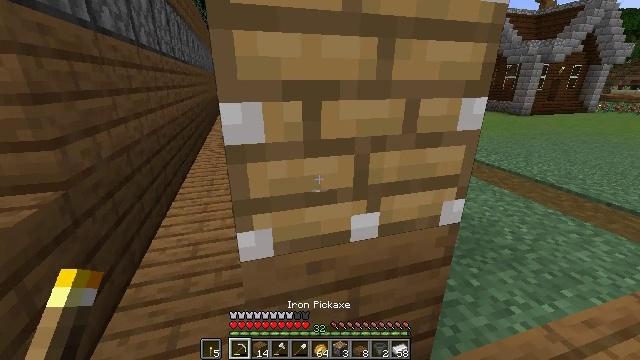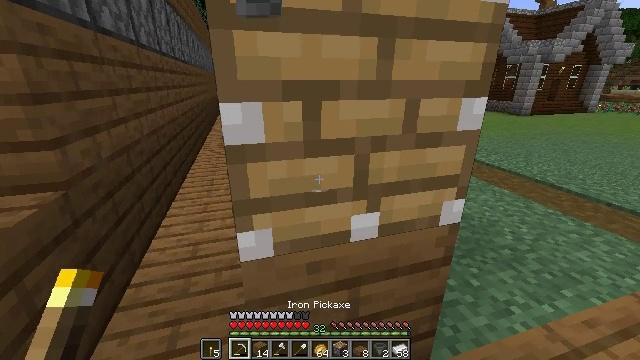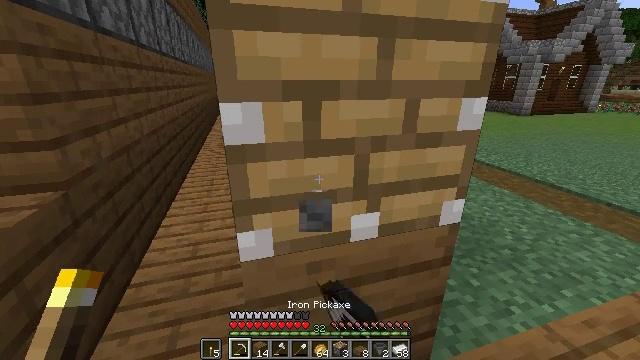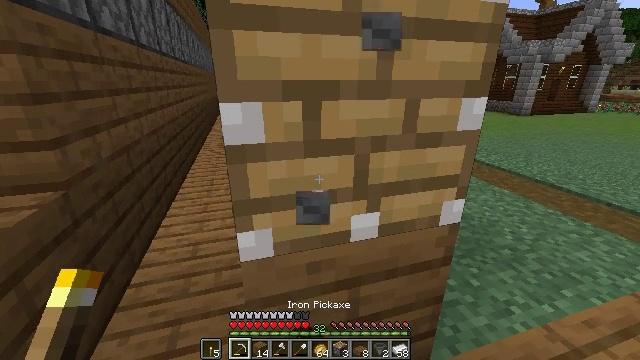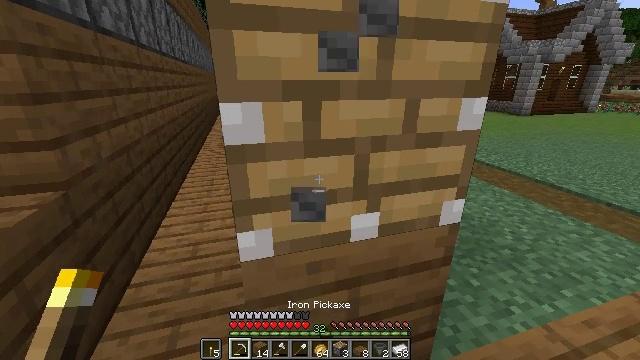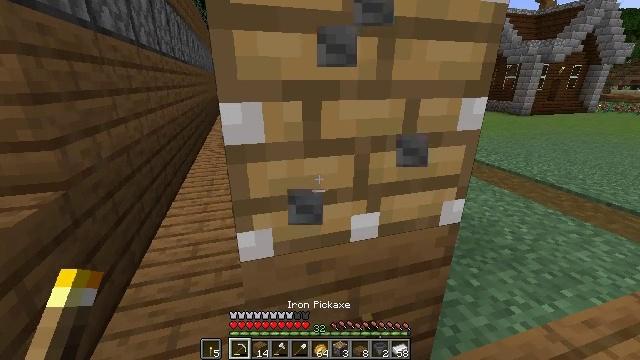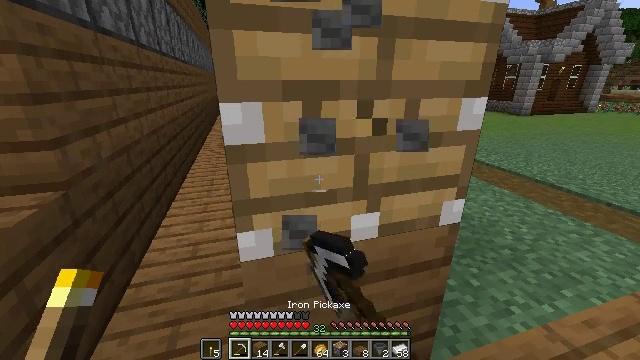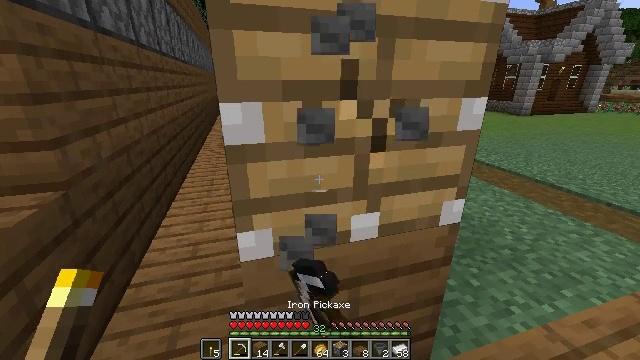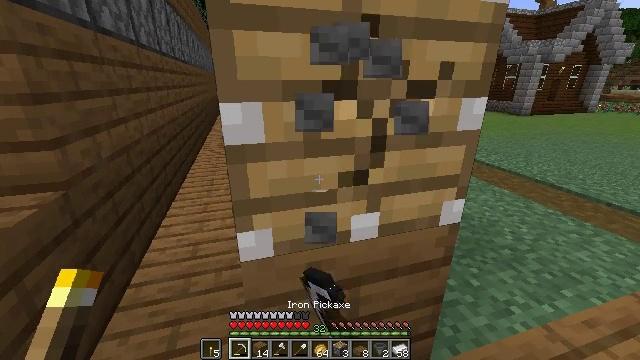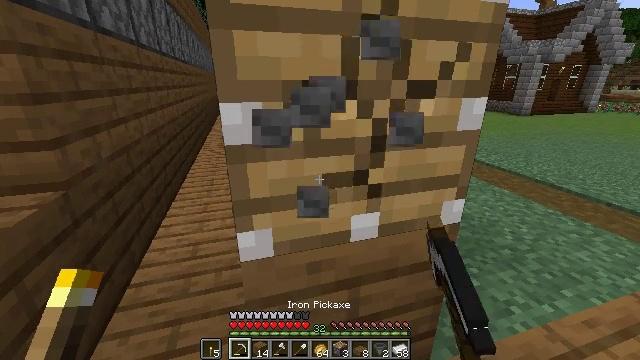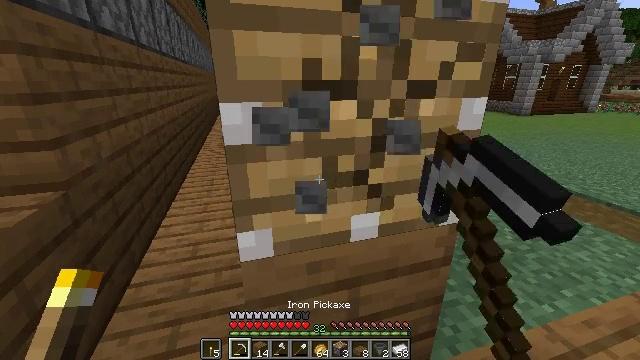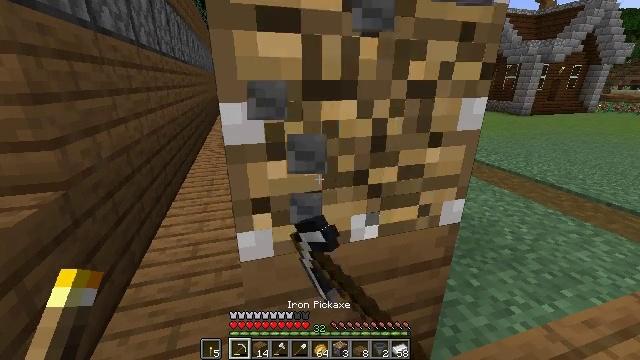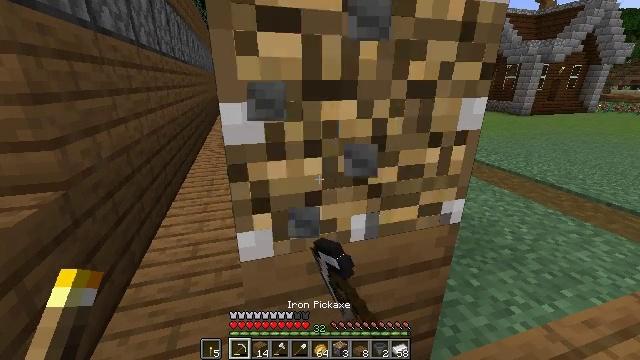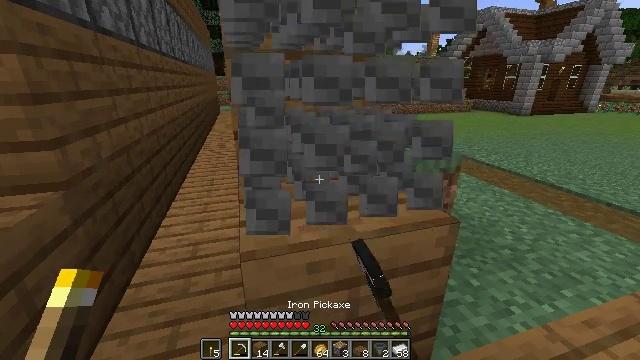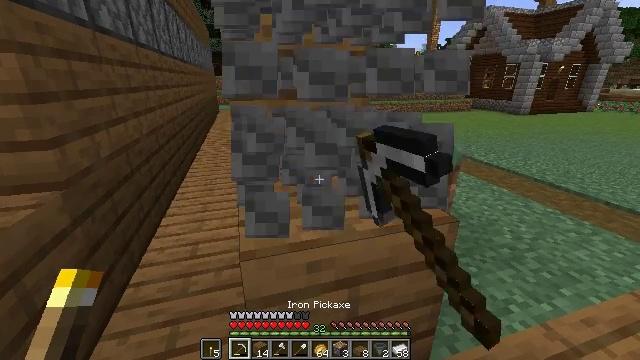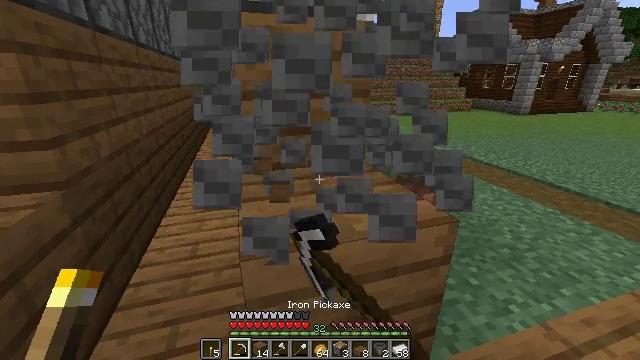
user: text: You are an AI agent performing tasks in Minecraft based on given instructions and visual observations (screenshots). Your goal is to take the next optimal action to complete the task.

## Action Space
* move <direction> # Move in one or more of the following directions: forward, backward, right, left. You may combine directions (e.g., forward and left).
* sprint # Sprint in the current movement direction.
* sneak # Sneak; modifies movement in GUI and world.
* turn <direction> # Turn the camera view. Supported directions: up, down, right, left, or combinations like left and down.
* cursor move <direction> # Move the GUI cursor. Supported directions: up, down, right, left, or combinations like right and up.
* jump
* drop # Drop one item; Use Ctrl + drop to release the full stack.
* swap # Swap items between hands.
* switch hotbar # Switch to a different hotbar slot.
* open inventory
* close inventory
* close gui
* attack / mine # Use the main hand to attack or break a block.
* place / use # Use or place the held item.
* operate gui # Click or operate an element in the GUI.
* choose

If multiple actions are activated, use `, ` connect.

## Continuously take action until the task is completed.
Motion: motion action
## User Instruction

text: Mine the piston from the build.
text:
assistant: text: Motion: attack / mine
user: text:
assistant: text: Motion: attack / mine
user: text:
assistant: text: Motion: attack / mine
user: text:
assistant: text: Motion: attack / mine
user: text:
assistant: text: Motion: attack / mine
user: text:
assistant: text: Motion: attack / mine
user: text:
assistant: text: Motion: attack / mine
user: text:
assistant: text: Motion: attack / mine
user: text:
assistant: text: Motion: attack / mine
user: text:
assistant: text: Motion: attack / mine
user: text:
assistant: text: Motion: attack / mine
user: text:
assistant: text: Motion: attack / mine
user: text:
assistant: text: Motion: attack / mine
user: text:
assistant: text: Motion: attack / mine
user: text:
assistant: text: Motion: attack / mine
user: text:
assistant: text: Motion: attack / mine
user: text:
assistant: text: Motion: attack / mine
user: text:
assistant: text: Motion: no_op